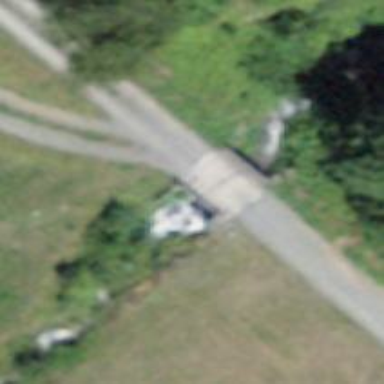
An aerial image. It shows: Culvert tunnel.